Aerial crown-view tile of a tropical tree (Barro Colorado Island, Panama), acquired 20250616:
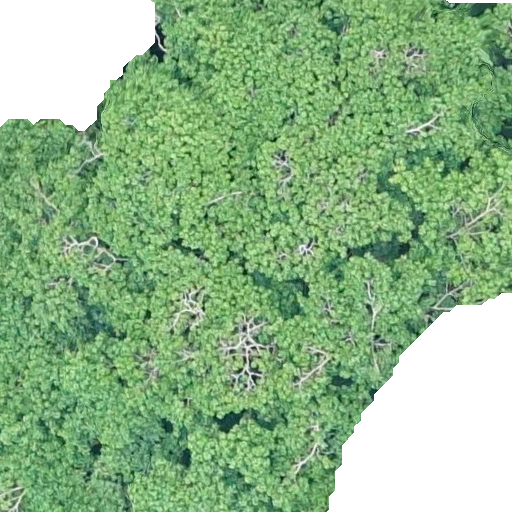
Species: Hura crepitans
GBIF accepted scientific name: Hura crepitans
Crown area: 476.267 m²